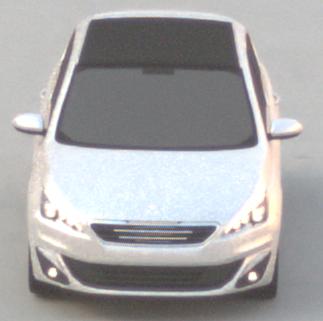
Make: Peugeot
Model: 308 VTi 82
Detailed model: 308 (II)
Model produced from: 2013/09
Model produced until: 2014/11
Doors: 5
Color: white
Road condition: dry road
Daytime: sunrise or sunset
Contrast: low contrast